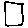
Label: square